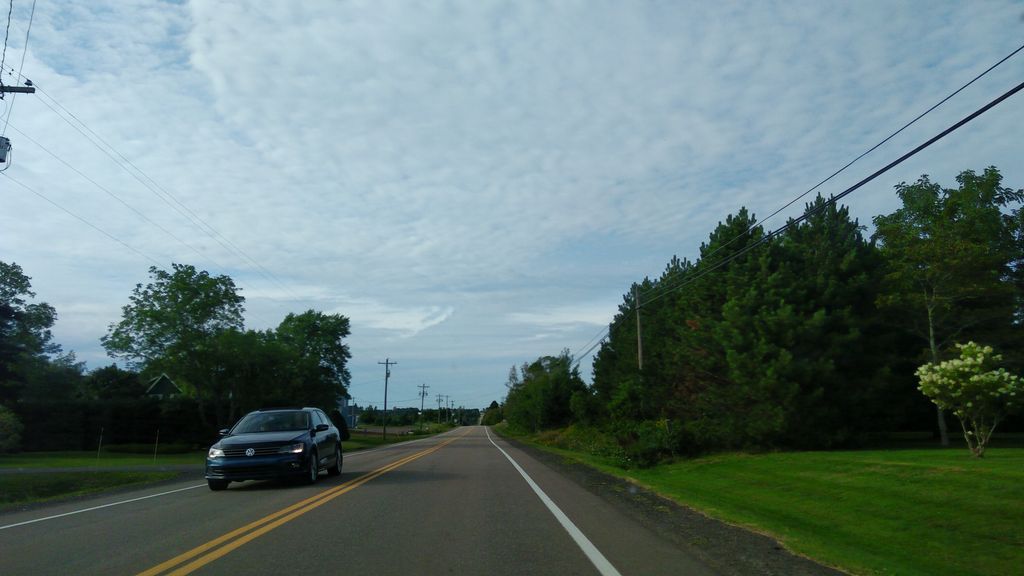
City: charlottetown